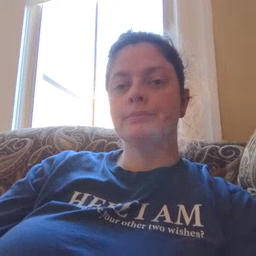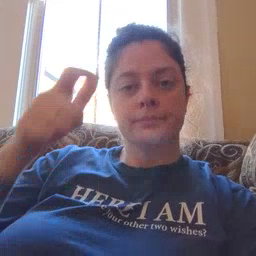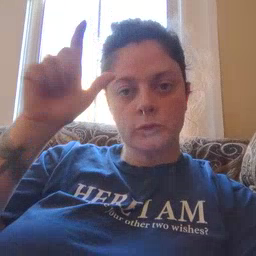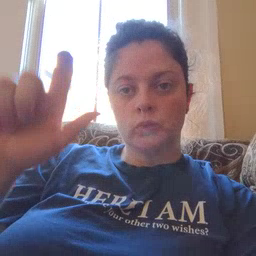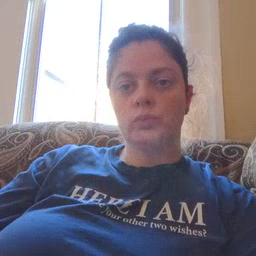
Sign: moon